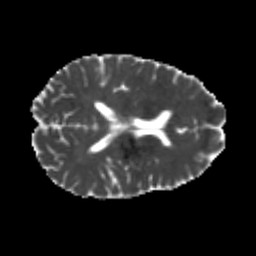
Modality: MD
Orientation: axial
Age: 24
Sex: male
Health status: healthy
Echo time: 0.074 s